Interaction volume radius: 5 \u00c5
Interaction volume height: 20 \u00c5
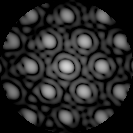
Disorder parameter: 0.1042